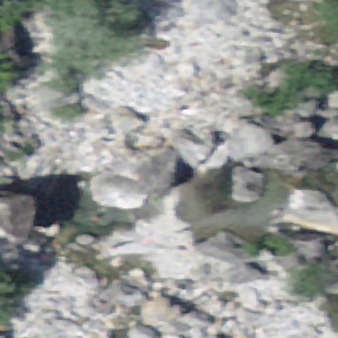
Label: bouldering_area